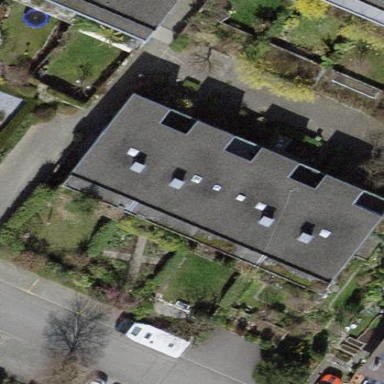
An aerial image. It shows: Terrace building.